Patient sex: M
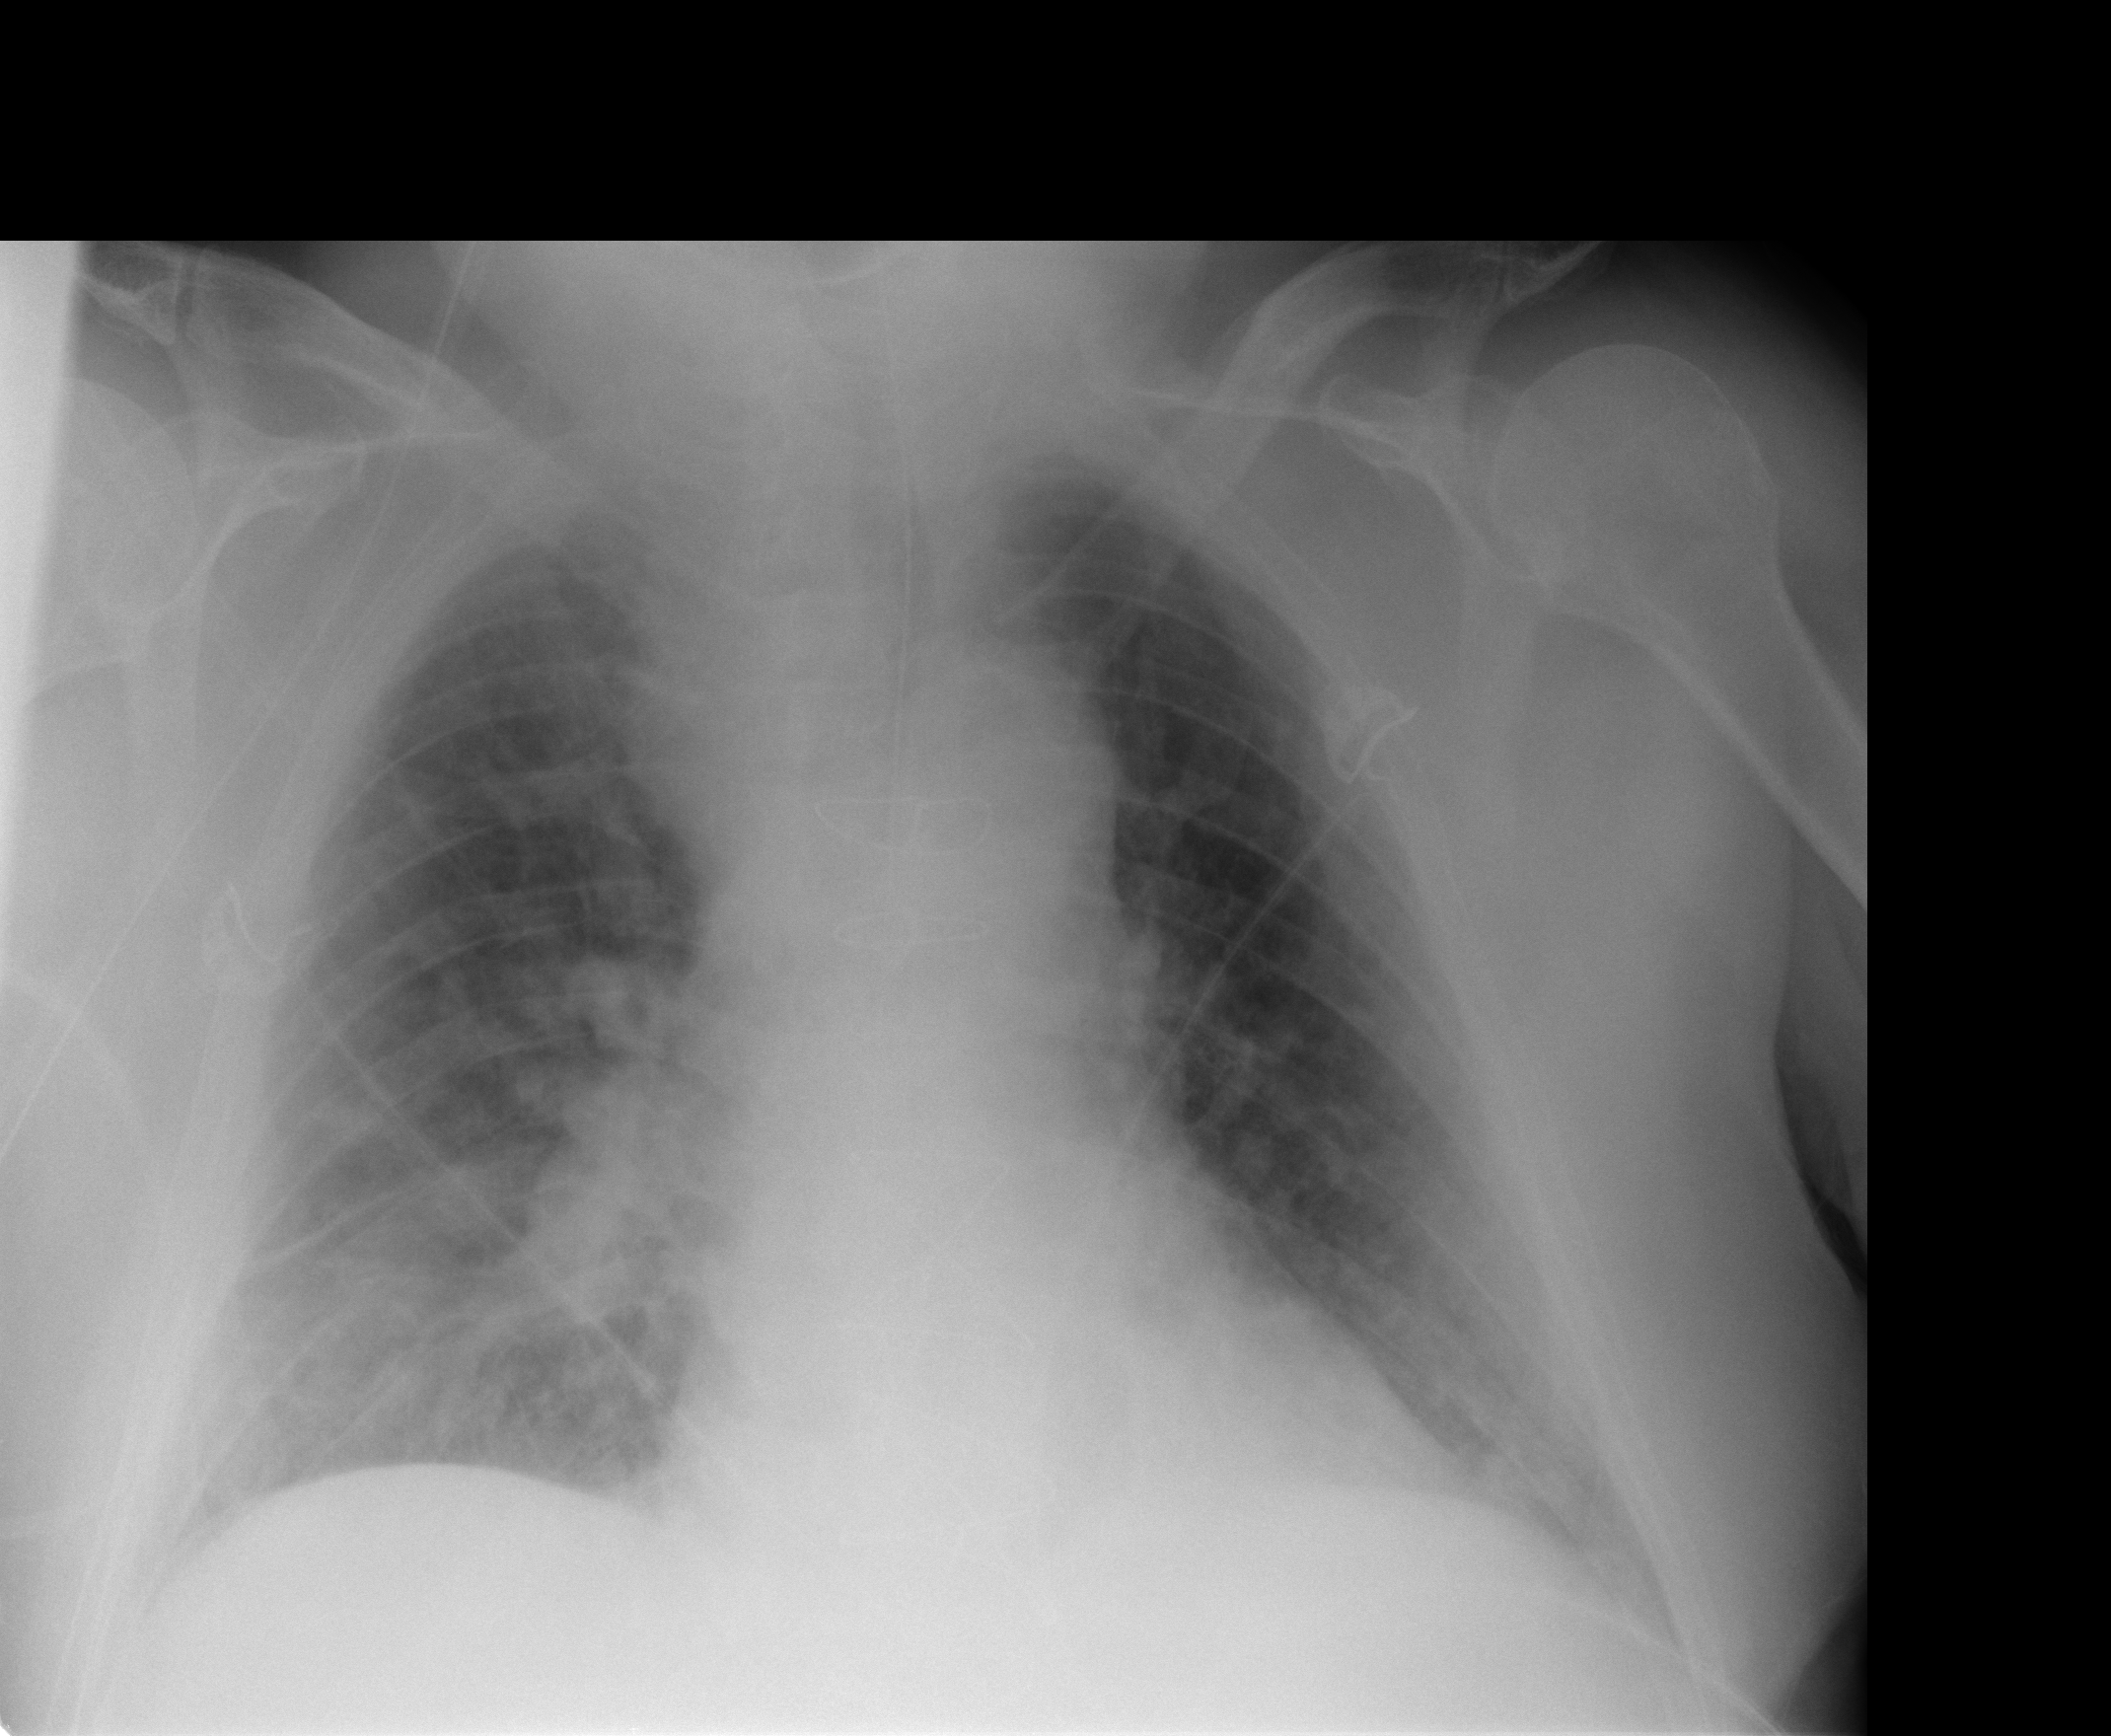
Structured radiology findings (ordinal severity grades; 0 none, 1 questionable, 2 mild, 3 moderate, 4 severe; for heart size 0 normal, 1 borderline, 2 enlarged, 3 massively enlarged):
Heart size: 0
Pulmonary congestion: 2
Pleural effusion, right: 1
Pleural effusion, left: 0
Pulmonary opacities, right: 2
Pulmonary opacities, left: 2
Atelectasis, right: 2
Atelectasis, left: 2